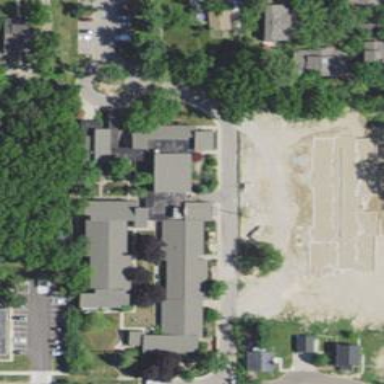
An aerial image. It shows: Nursing home building.